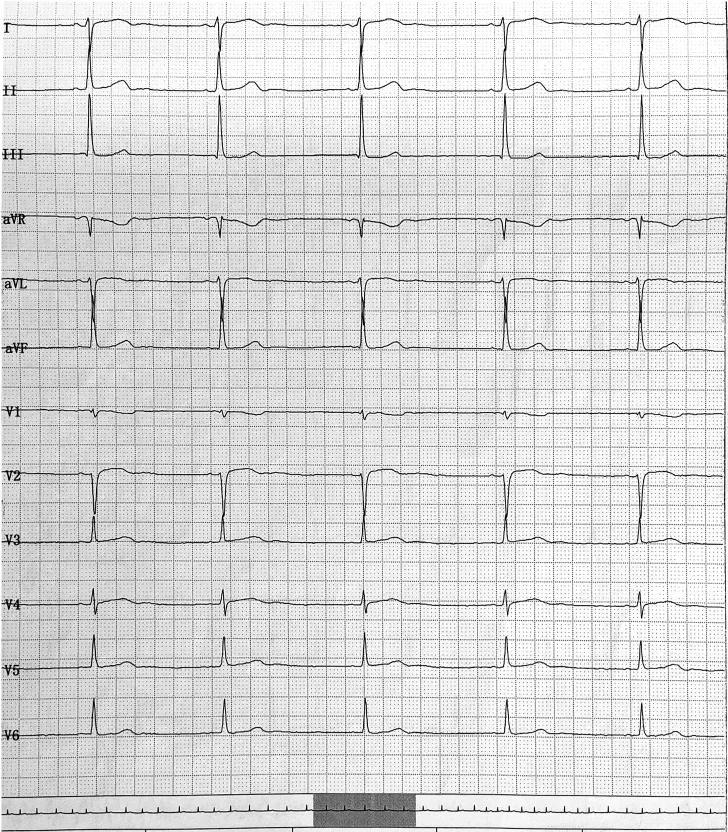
The electrocardiogram shows sinus bradycardia with a heart rate of 41 beats per minute.
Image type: electrography (ekg)